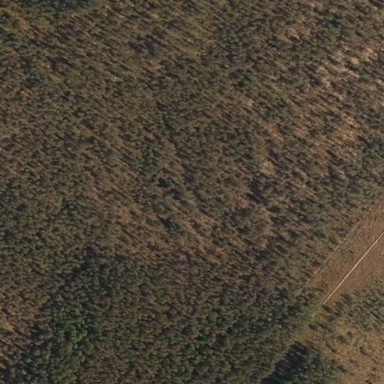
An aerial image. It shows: Woodland consisting mainly of needle-leaved trees.